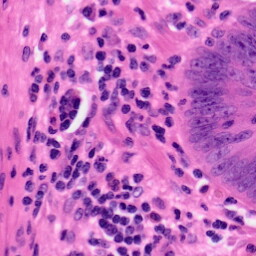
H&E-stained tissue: Colon